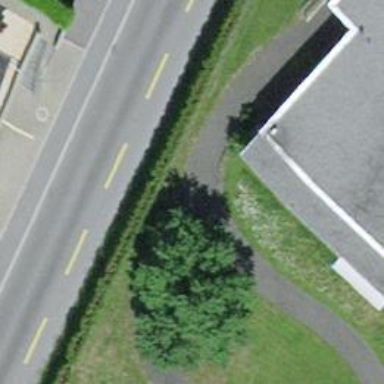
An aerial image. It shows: Hedge barrier.